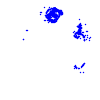
Particle: pion